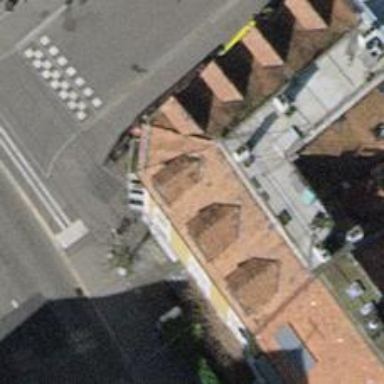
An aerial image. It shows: Cafe.